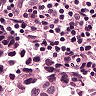
Metastatic tissue present: yes